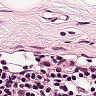
Metastatic tissue present: no